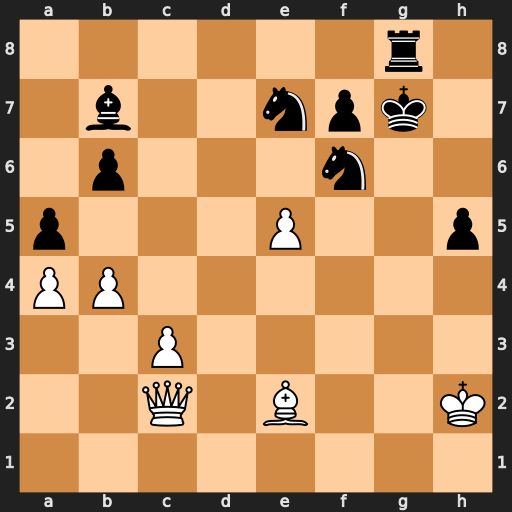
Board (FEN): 6r1/1b2npk1/1p3n2/p3P2p/PP6/2P5/2Q1B2K/8
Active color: w
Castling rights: -
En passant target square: -
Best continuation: exf6+ Kxf6 Bf1